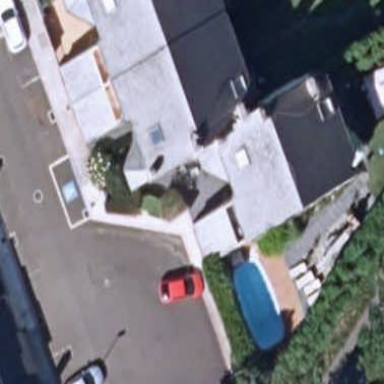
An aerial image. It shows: Simple house.